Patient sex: F
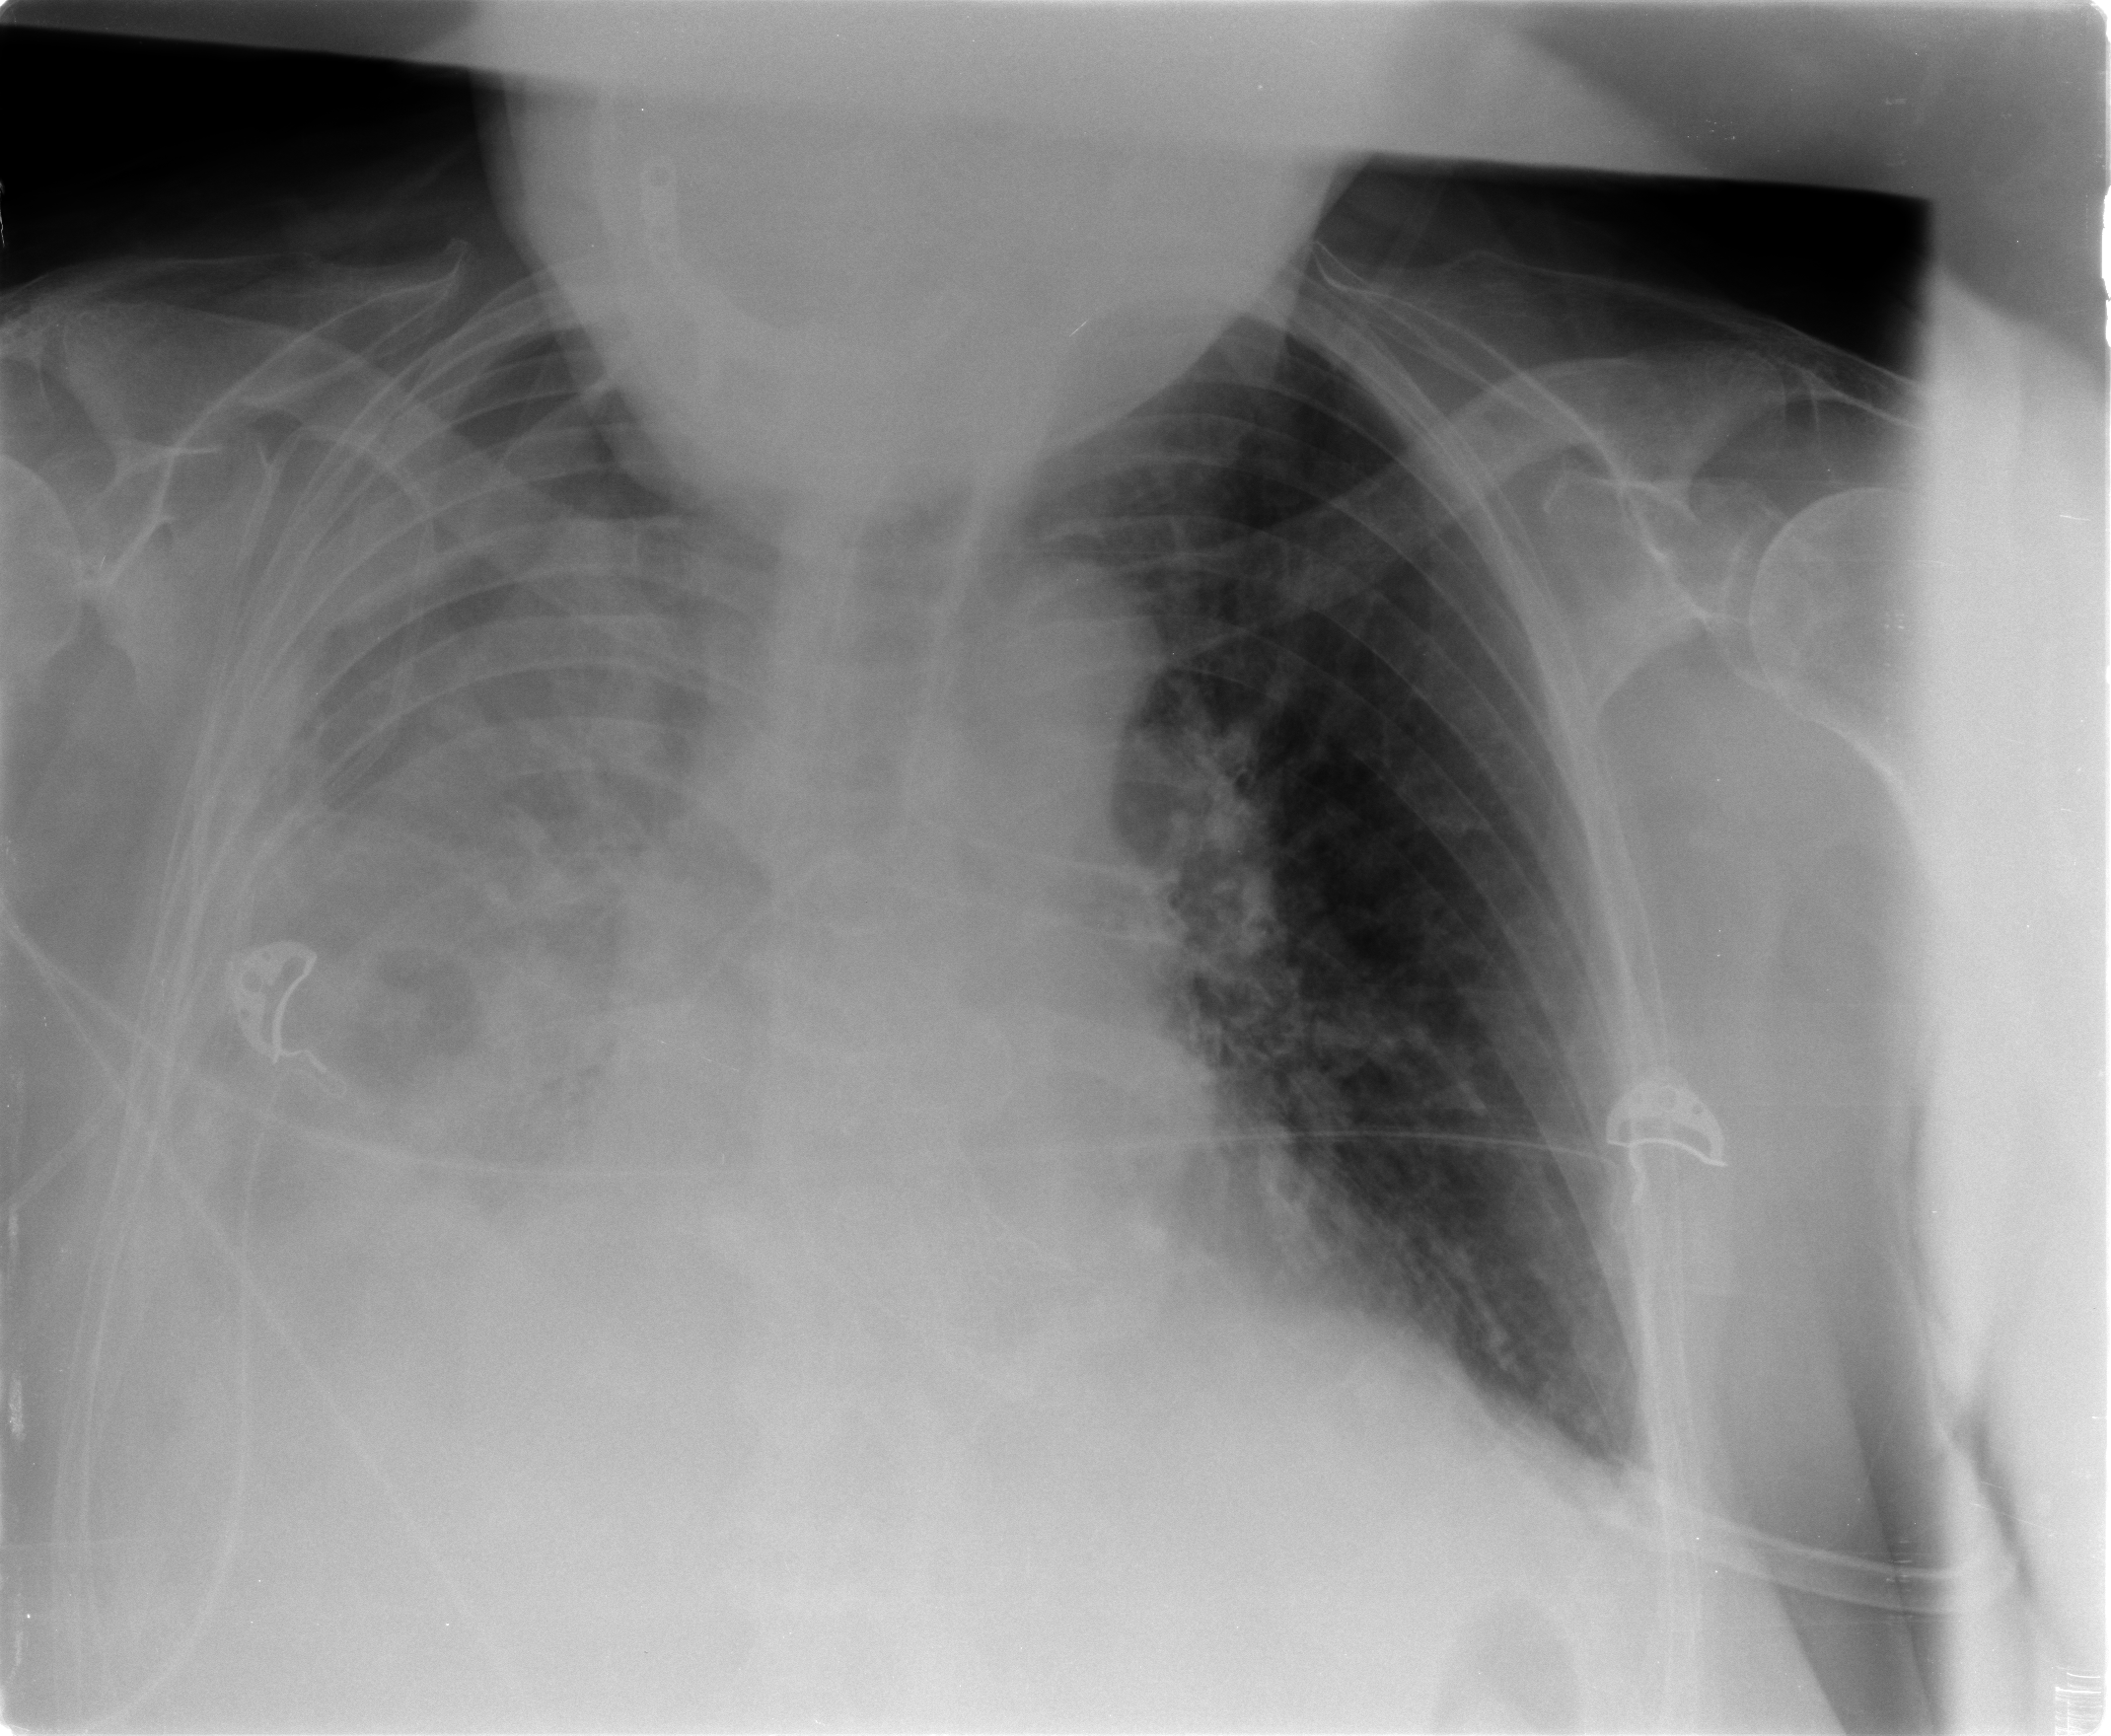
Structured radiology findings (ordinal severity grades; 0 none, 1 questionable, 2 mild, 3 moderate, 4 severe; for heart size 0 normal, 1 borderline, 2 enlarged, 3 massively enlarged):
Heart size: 1
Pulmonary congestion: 2
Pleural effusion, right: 3
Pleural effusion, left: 0
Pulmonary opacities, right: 3
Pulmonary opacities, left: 0
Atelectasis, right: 3
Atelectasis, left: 0